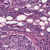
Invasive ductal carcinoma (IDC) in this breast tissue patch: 1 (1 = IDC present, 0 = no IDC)